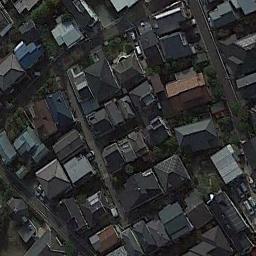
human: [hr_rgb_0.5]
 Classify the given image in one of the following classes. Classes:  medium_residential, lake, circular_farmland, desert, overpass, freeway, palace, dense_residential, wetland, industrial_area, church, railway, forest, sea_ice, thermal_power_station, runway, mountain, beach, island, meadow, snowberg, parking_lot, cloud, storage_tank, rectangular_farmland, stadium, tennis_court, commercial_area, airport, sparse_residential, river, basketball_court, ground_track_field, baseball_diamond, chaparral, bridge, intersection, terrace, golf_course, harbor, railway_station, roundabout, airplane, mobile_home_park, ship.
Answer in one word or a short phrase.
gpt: dense_residential